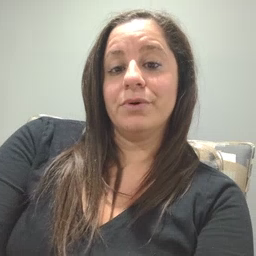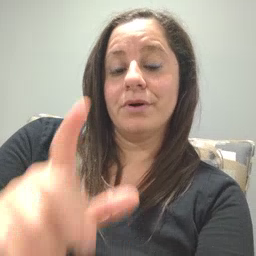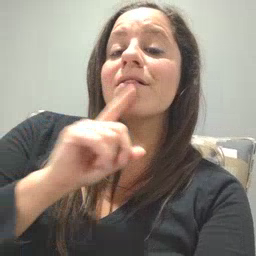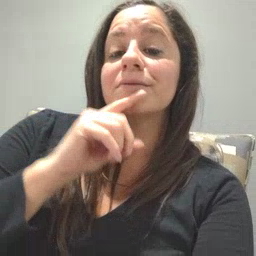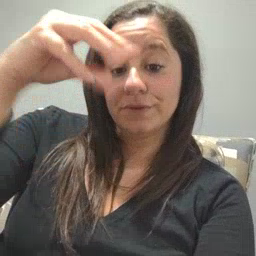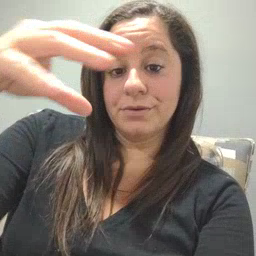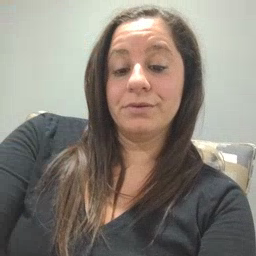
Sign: lamp